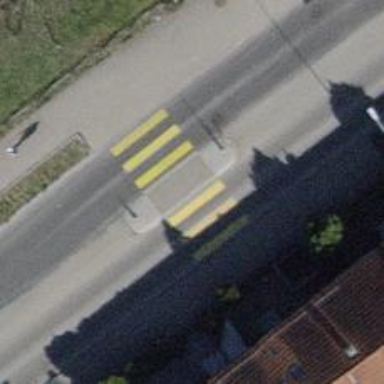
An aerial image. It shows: Marked crossing with pedestrian island.